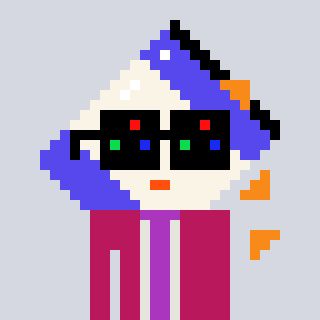
a pixel art character with square black sunglasses, a chips-shaped head and a darkpink-colored body on a cool background